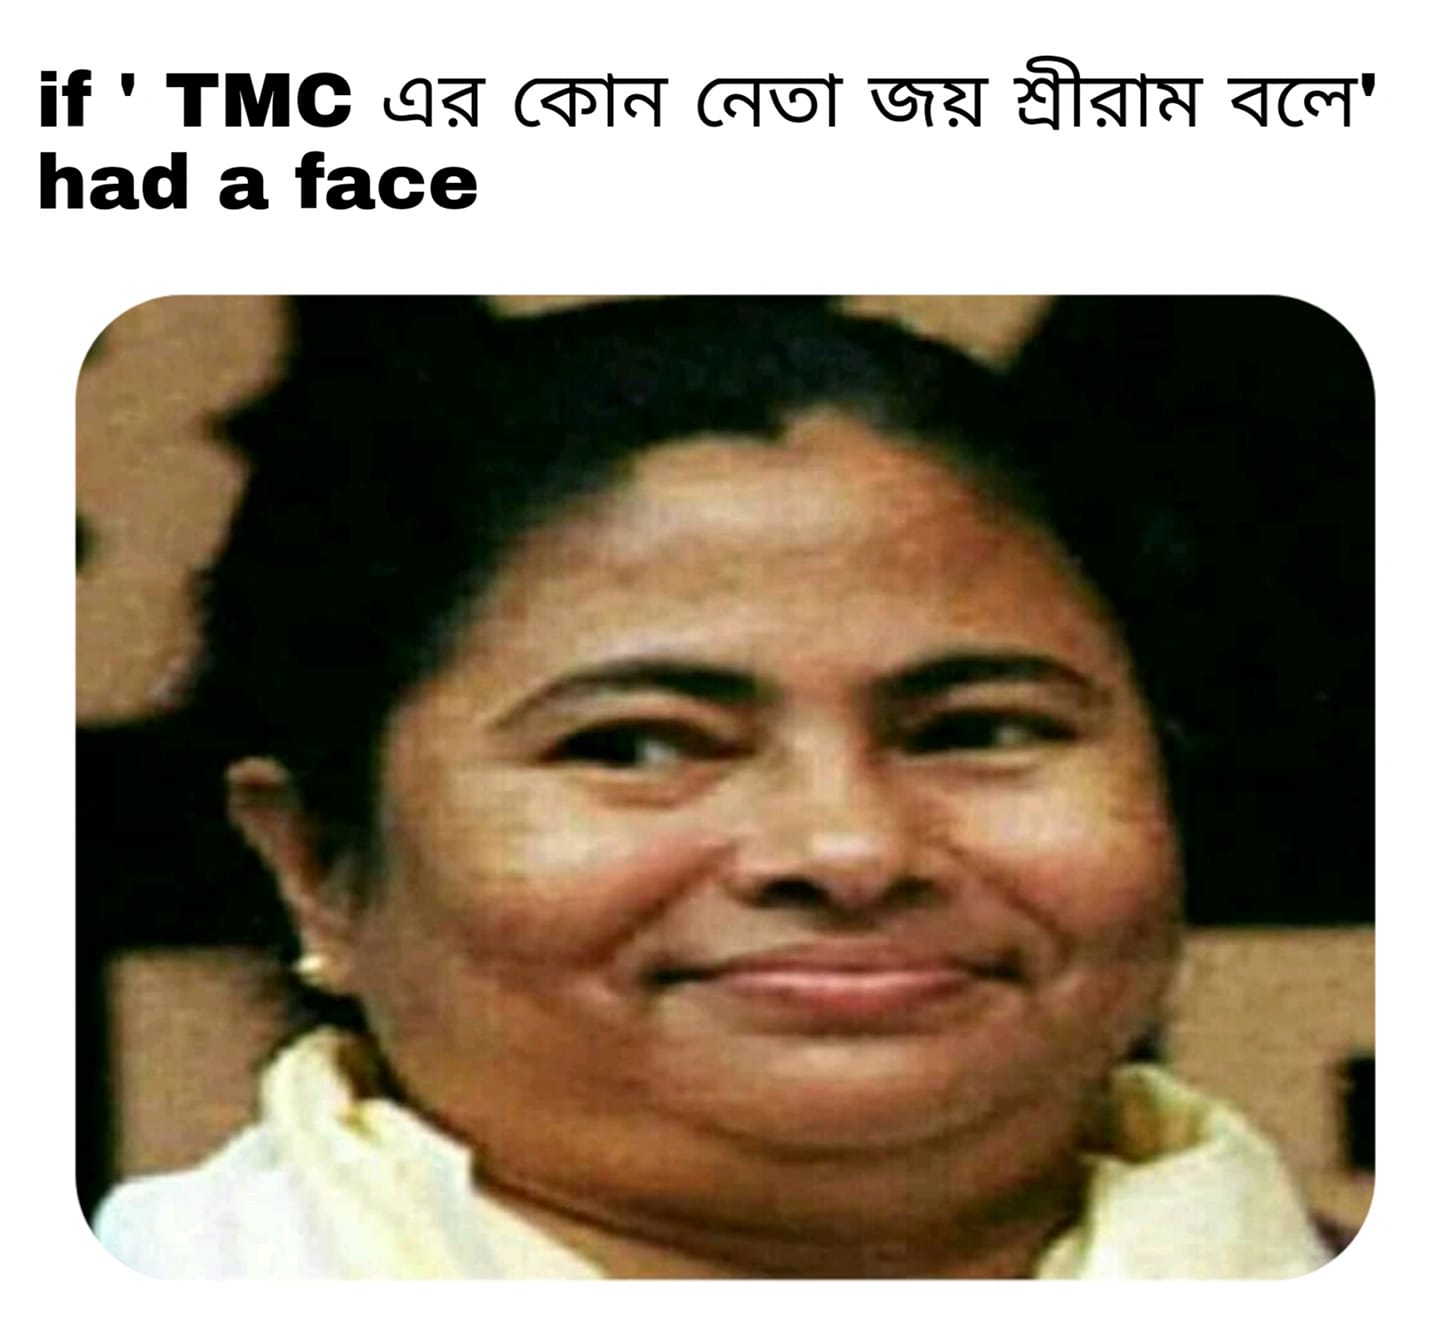
Caption: if 'TMC এর কোন নেতা  জয় শ্রীরাম বলে'   had a face
Label: non-hate